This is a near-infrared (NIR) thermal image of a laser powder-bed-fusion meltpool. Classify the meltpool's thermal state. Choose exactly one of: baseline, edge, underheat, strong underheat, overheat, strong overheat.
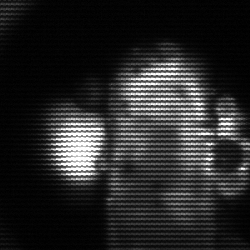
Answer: strong underheat